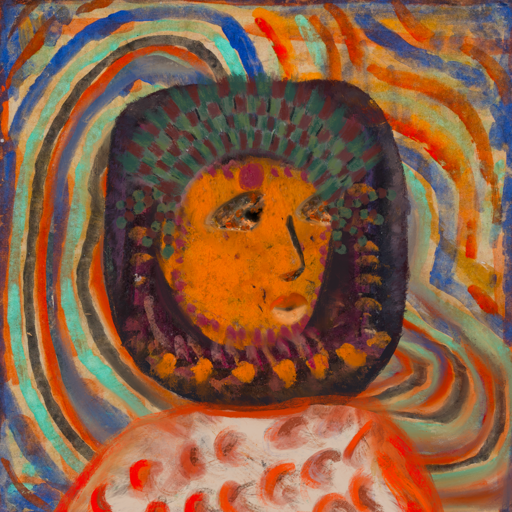
Background: Sisters, Head And Neck Side: Doll_w_Hair, Face Side: Gypsy_Queen, Bust: Rupkatha, Hair Side: Blank, Head Accessory: After_Raid_Crown, Second Necklace: Blank, Necklace: Blank, Baby: Blank